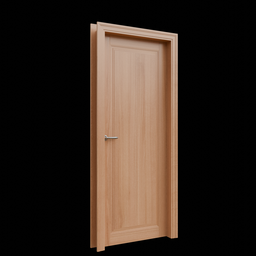
Label: architecture